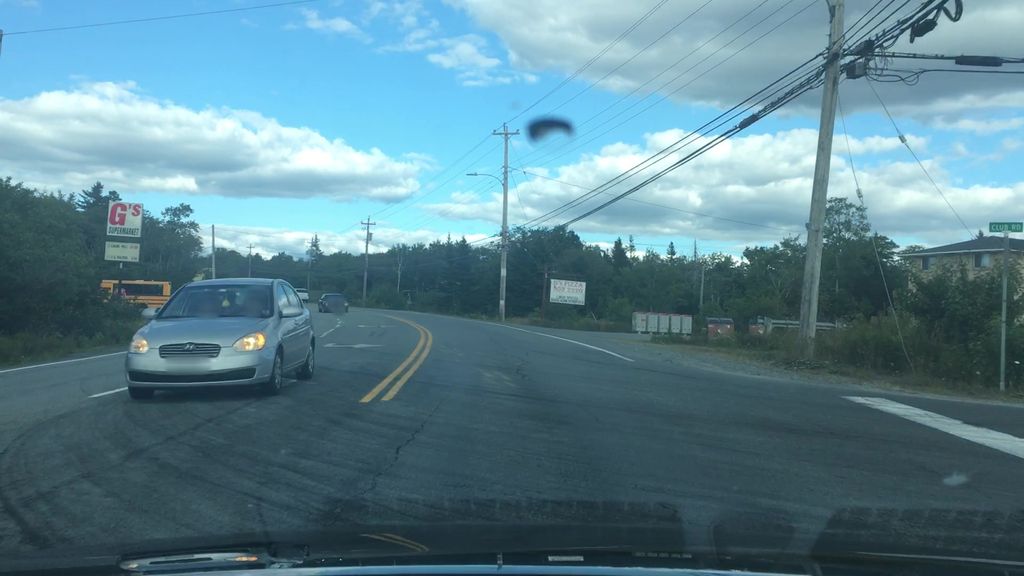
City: halifax